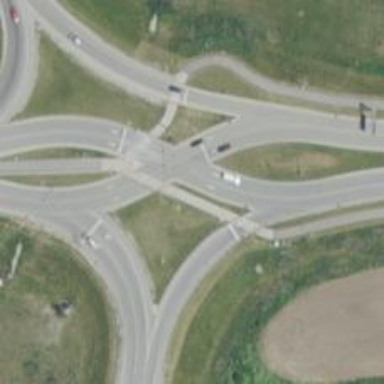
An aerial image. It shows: Crossing on the cycleway.